Interaction volume radius: 10 \u00c5
Interaction volume height: 50 \u00c5
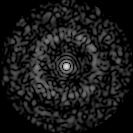
Disorder parameter: 0.8282